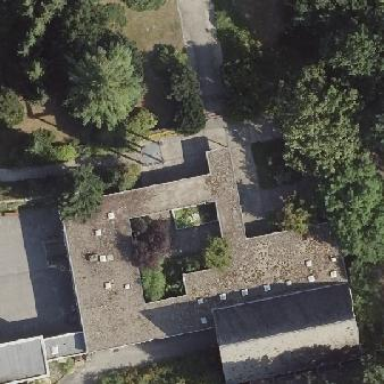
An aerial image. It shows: View of roof of building.